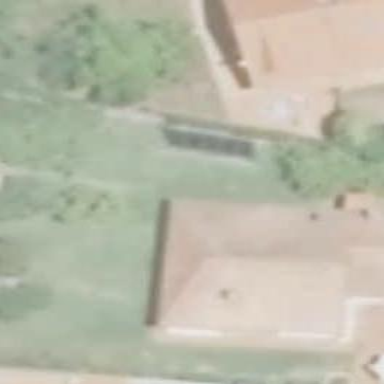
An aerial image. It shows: Simple and straightforward house.